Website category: book
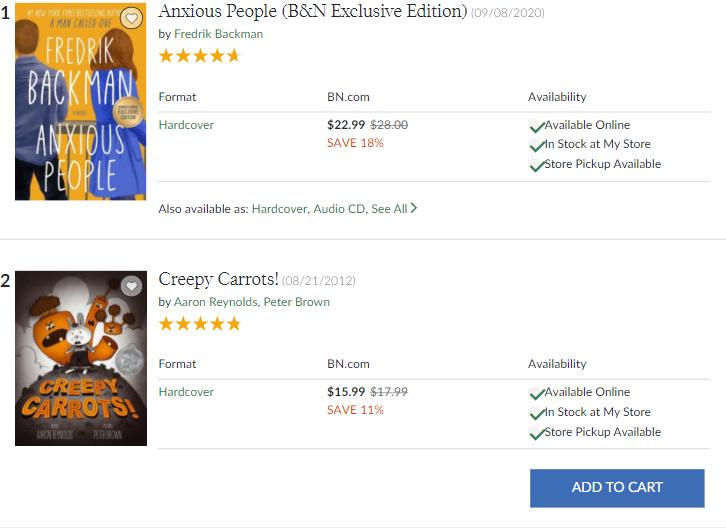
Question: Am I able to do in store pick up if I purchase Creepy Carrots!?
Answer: yes

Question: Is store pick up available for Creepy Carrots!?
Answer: yes

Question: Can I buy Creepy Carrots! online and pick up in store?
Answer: yes